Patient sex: M
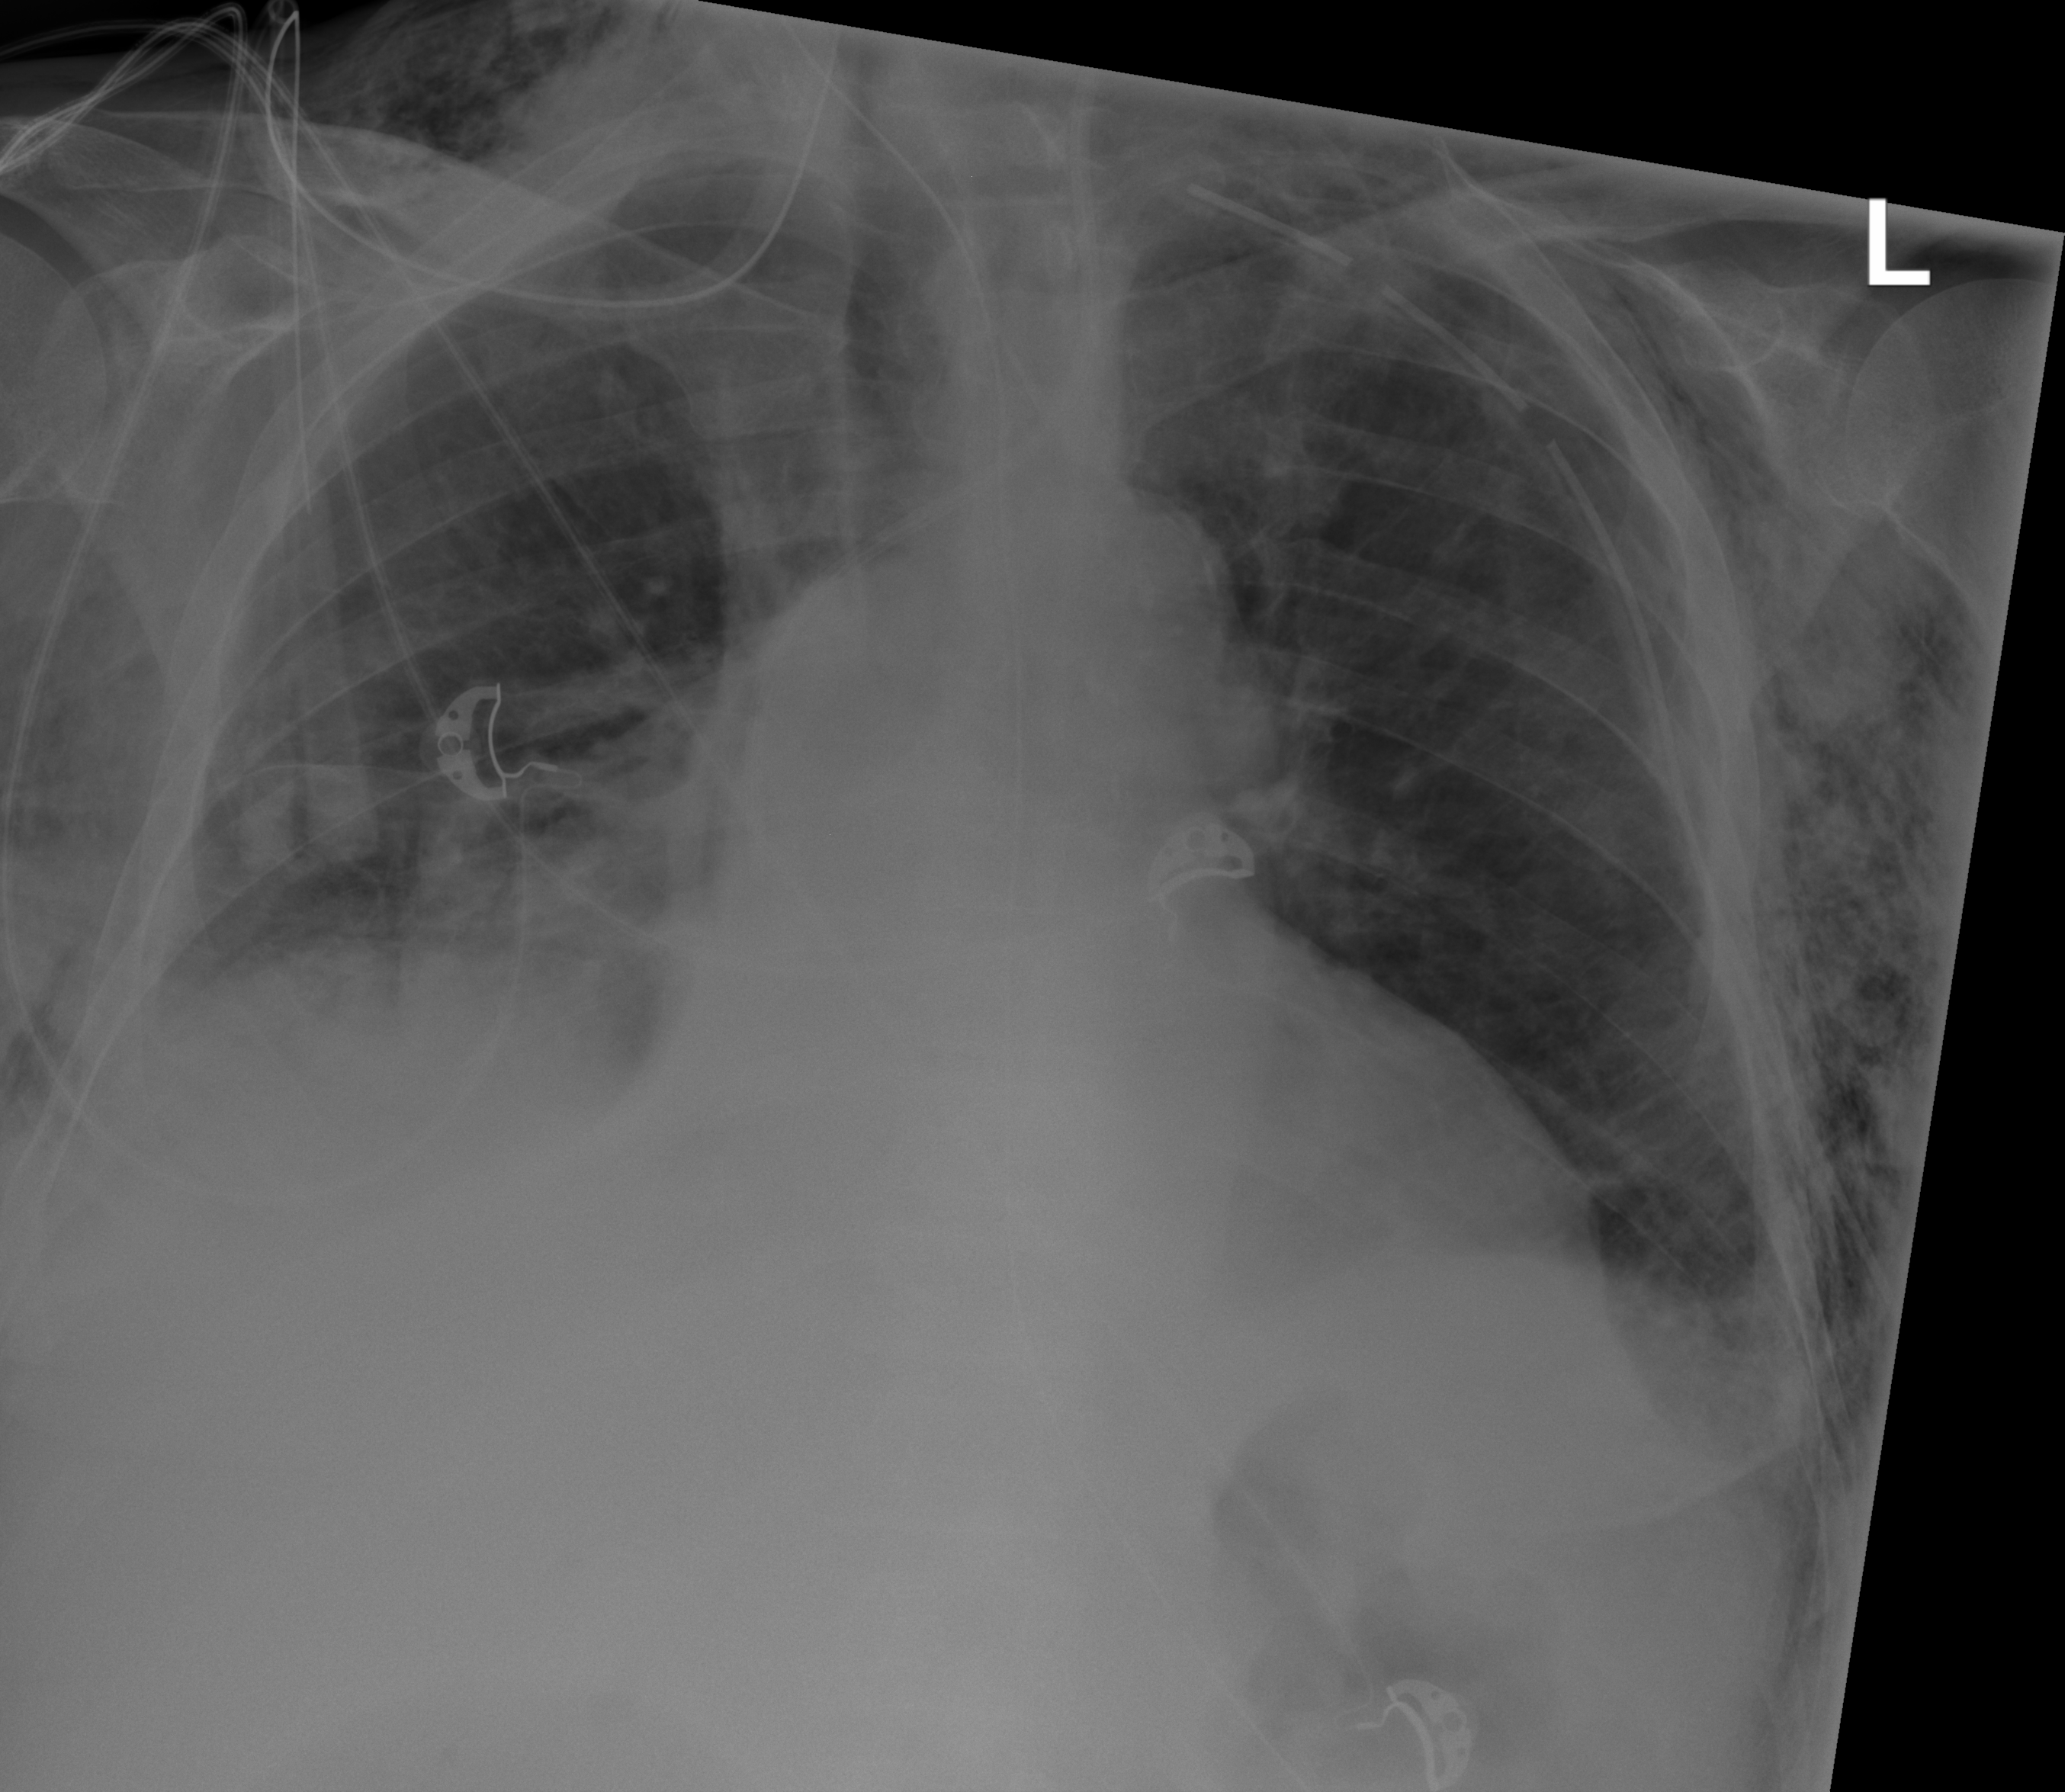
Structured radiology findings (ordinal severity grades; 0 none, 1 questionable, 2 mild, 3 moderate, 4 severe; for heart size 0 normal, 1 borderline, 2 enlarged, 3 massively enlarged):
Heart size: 0
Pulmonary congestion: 0
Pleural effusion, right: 1
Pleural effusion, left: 0
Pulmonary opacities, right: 0
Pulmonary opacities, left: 0
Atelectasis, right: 2
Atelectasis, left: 0